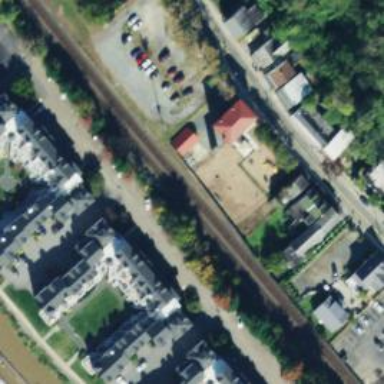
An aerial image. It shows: Railway siding for service.